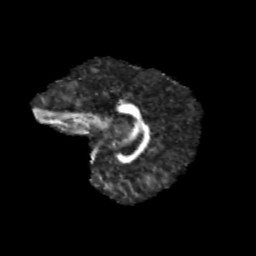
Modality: FA
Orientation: sagittal
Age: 12
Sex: male
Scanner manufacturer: siemens
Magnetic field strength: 3 T
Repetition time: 3.8 s
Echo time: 0.07 s